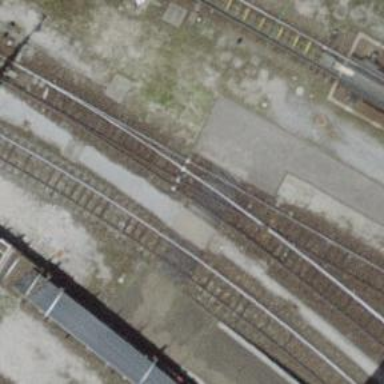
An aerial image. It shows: Level crossing along the railway.